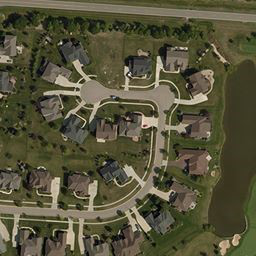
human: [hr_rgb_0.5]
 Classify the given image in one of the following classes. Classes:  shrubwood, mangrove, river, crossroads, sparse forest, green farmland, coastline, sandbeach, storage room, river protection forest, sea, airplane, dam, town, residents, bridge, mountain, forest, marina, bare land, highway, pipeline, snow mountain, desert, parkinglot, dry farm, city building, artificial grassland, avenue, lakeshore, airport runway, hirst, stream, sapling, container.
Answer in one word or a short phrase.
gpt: town